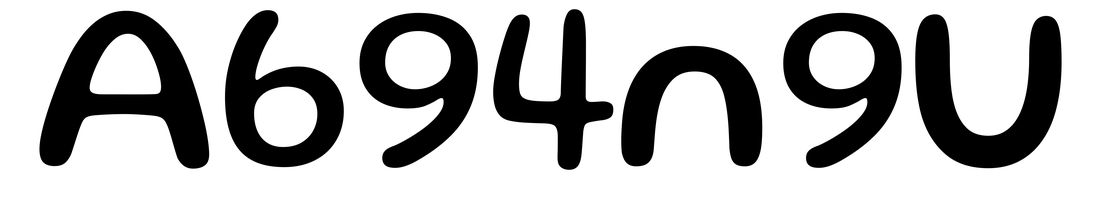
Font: Gluten_Regular